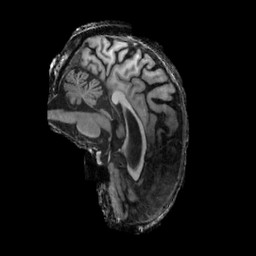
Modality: T1w
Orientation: sagittal
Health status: ill
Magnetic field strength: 3 T